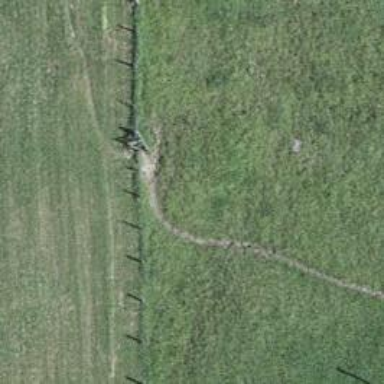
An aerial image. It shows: Ladder-style stile.